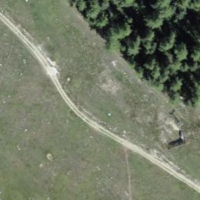
EUNIS habitat code: 26
Species observed at this site:
Nucifraga caryocatactes
Issoria lathonia